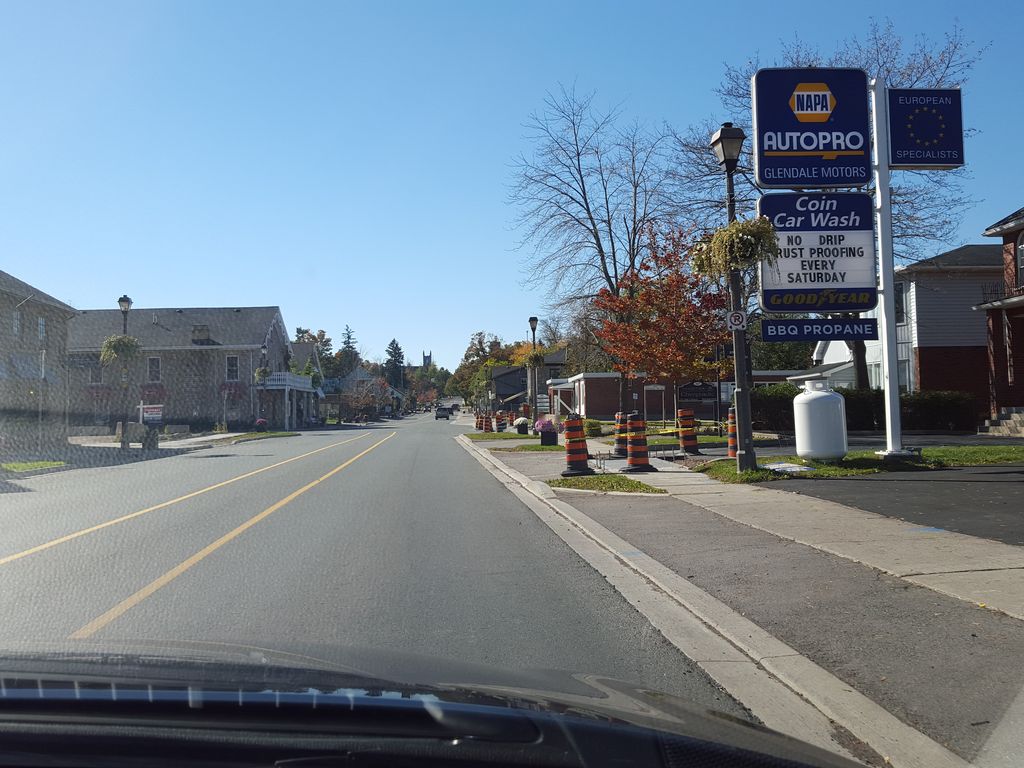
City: hamilton